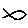
Label: fish